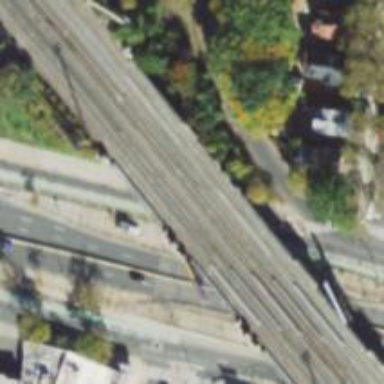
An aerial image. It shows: Electrified railway with rail tracks.